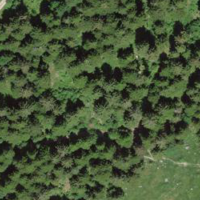
EUNIS habitat code: 43
Species observed at this site:
Vaccinium myrtillus
Geum rivale